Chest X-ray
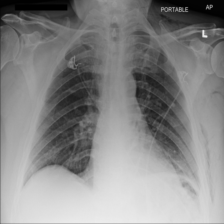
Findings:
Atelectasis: positive
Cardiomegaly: negative
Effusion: negative
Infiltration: positive
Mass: negative
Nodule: negative
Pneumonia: negative
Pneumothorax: negative
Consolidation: negative
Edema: negative
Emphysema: positive
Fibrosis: negative
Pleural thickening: negative
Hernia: negative